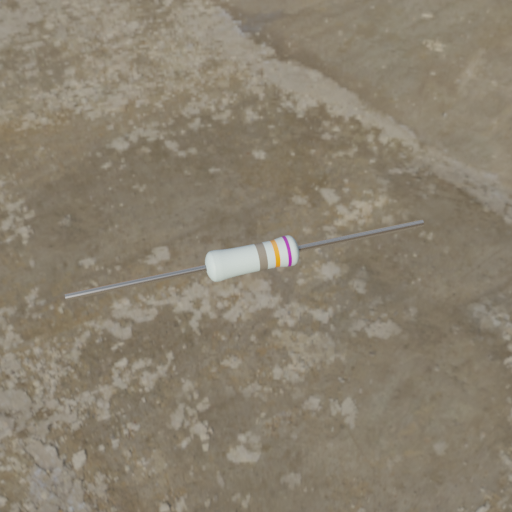
Resistor colour bands (in order): gray, orange, violet